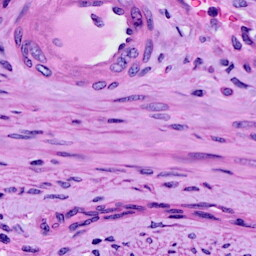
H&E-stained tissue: Cervix